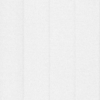
Label: dusty